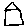
Label: house